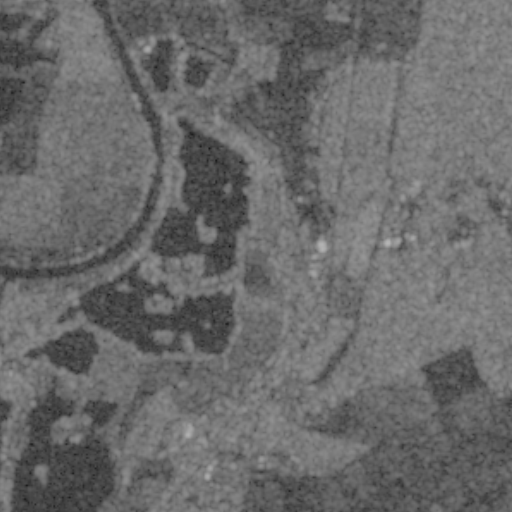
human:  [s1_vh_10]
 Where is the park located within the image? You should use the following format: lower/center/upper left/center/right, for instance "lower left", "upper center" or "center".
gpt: The park is located in the lower left of the image.
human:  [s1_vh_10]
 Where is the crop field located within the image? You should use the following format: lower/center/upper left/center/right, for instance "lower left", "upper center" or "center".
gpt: There is no crop field in the image.

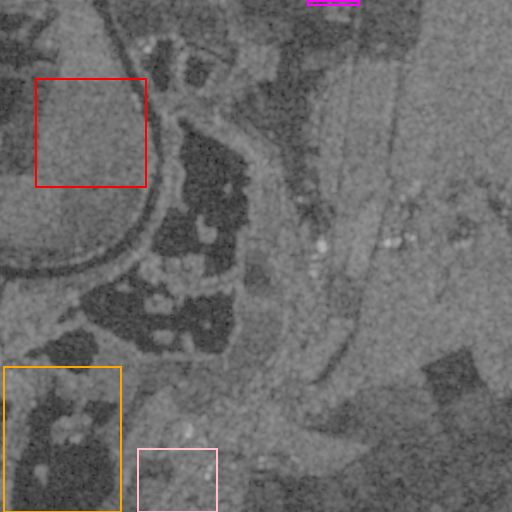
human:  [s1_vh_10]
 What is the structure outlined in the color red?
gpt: The structure outlined in red is a crop field.
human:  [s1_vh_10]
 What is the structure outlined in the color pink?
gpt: The structure outlined in pink is a park.
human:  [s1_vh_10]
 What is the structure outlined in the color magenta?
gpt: The structure outlined in magenta is a power substation.
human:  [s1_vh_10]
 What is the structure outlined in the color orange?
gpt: The structure outlined in orange is a quarry.
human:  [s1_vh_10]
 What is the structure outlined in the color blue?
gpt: There is no blue outline.